Question: I've run into weird GC issue having 2 layouts stacked, both contain 'ScrollView' and their visibility is animated that only one is visible at time. After running animation to hide first, show second, then hide second and show first. Then scrolling first 'ScrollView' GC goes mad giving:
GC_EXTERNAL_ALLOC freed 1K, 56% free 3340K/7559K, external 13894K/14442K, paused 19ms
This happens all the time, so scrolling gets so laggy.
Only seen with API level 10 emulator and 2.3.5 device. Anyone seen this behaviour?
Thanks.

Above picture is to demonstrate the setup I have. 5 'Fragment' stacked, and 4 are visible on start.
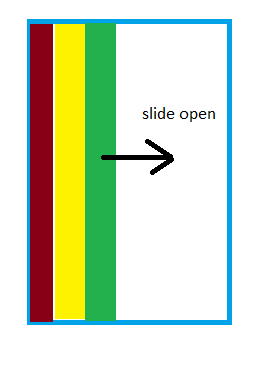
Answer: Setting animation cache disabled for my 'Fragment' view solved the issue, not sure why, but most likely platform 2.3.x bug.